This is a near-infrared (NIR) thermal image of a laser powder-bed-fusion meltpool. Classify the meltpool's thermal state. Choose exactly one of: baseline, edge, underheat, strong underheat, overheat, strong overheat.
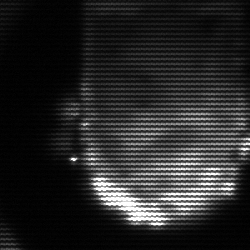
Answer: baseline